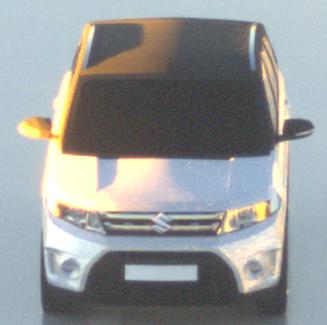
Make: Suzuki
Model: Vitara 1.6
Detailed model: Vitara (LY)
Model produced from: 2015/04
Model produced until: 2018/08
Doors: 5
Color: white
Road condition: wet road
Daytime: sunrise or sunset
Contrast: high contrast